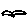
Label: bird